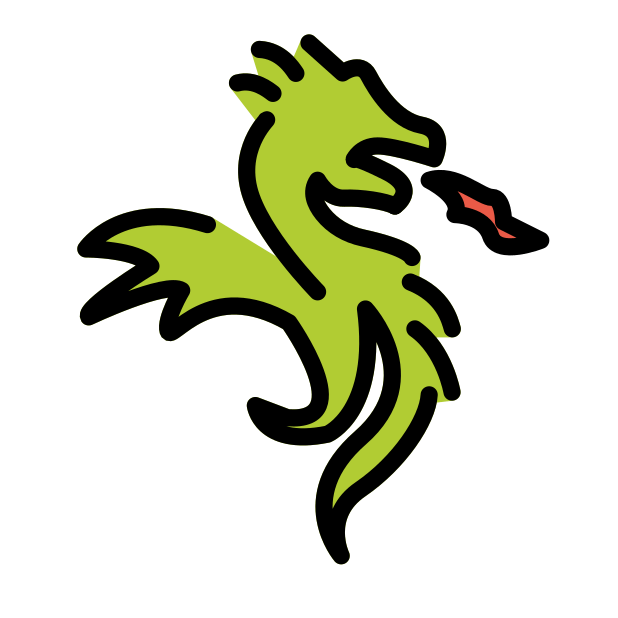
Emoji: 🐉
Name: dragon
Unicode: 0x1f409